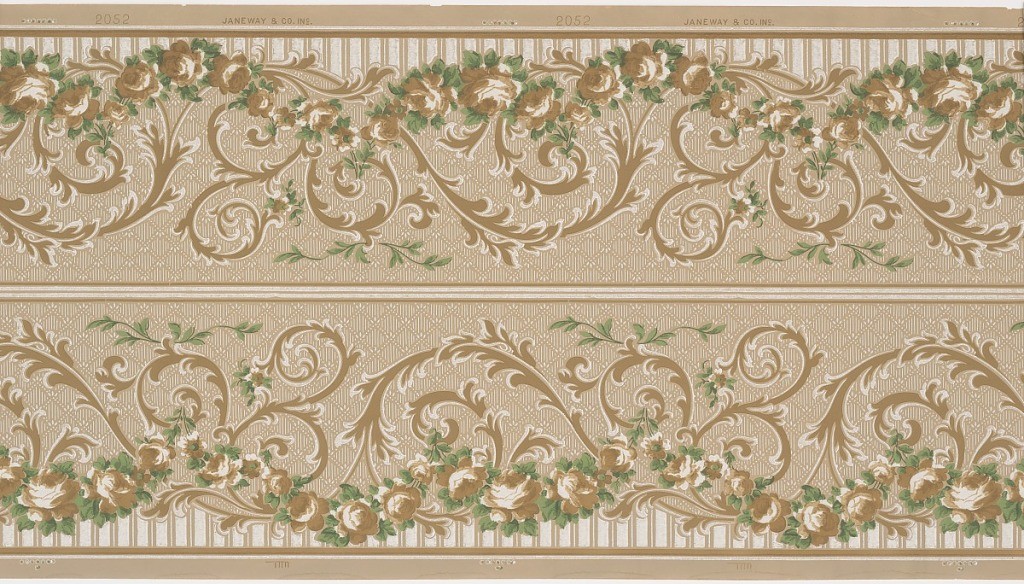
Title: Frieze
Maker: Janeway & Co. Inc., New Brunswick, New Jersey, 1848 - 1914
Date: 1905–1915
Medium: Machine-printed paper
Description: Two bands of repeating design which proceed in opposite directions and which are reversed, consisting of a scrolling acanthus design with floral swags at its base and divided further at the base by vertical compartment on a ground of diamonds having vertical lines bordered and separated by horizontal bands. Printed in white, green, taupe, browns and mica.